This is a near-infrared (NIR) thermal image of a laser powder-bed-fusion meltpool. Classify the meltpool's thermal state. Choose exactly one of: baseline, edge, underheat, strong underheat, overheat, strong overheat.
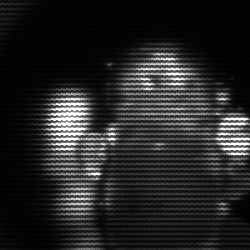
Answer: strong underheat